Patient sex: F
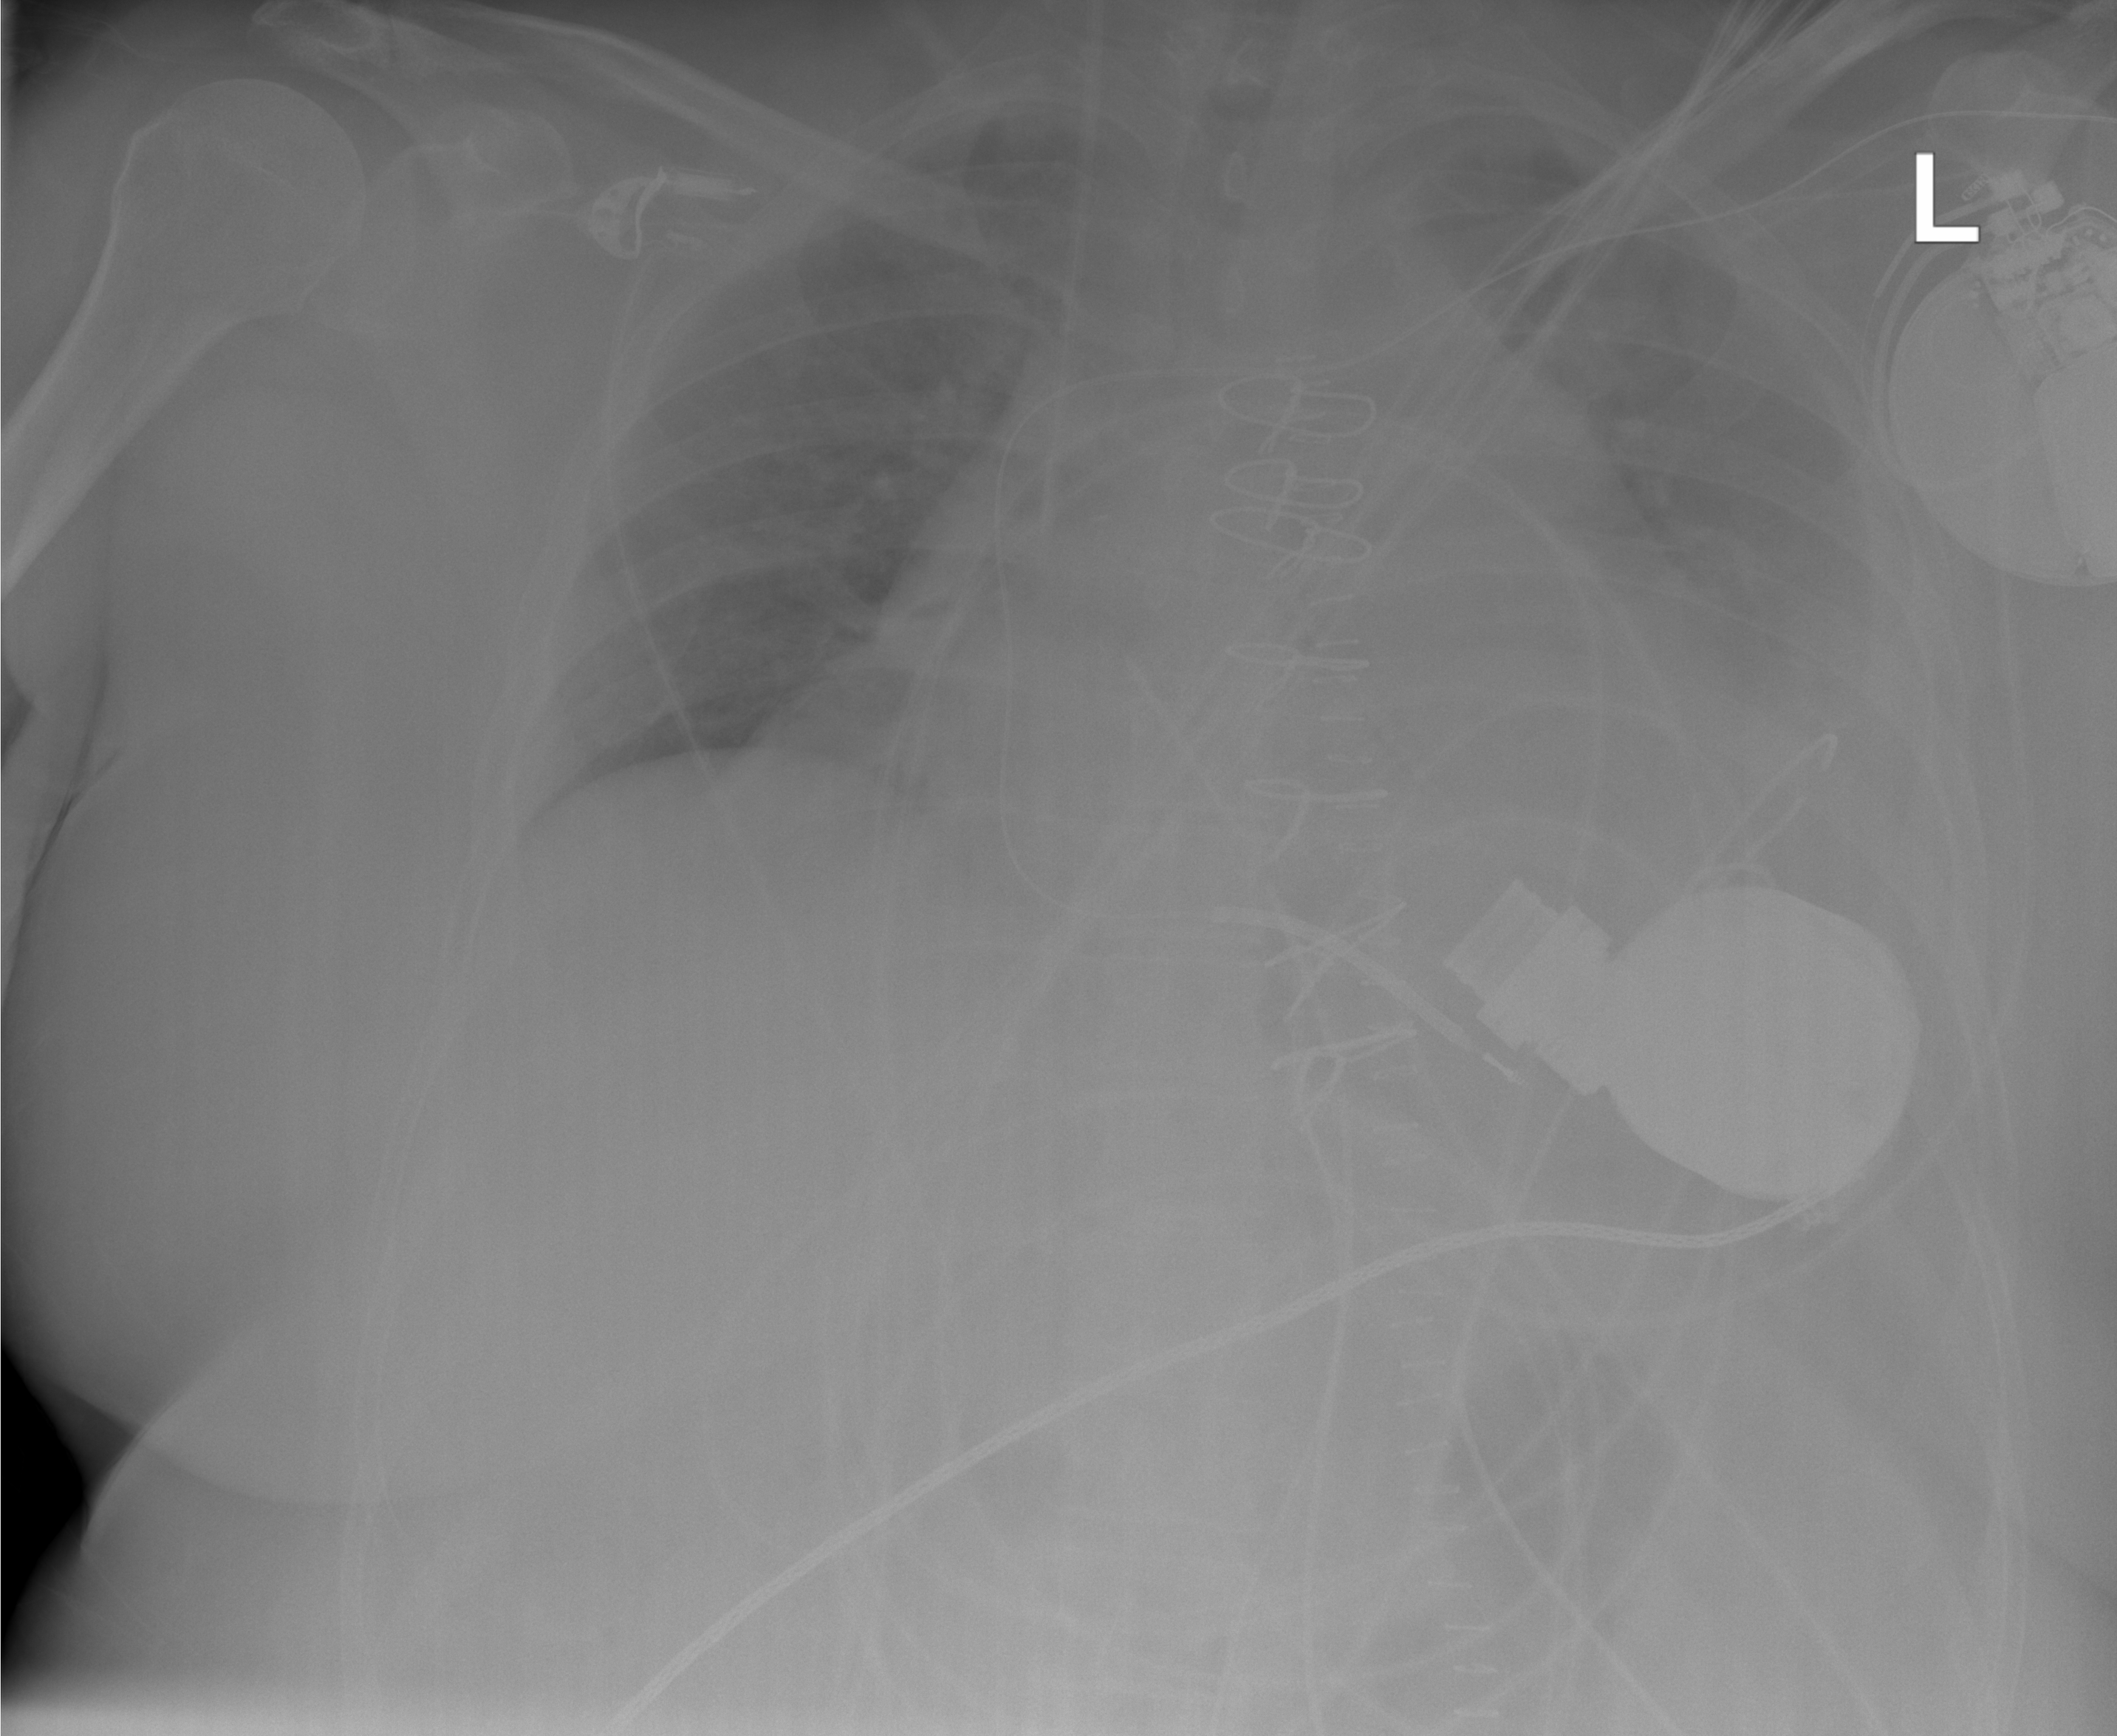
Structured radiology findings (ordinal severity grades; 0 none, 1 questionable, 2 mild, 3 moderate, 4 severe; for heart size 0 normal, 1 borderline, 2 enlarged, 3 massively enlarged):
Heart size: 2
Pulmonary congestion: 1
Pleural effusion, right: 0
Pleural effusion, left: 2
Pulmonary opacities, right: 0
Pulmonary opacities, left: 0
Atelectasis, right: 0
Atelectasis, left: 2